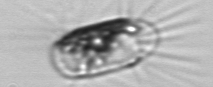
Label: Corethron_hystrix